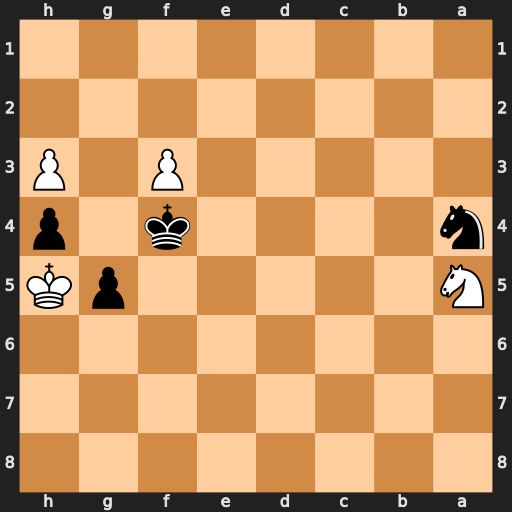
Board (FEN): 8/8/8/N5pK/n4k1p/5P1P/8/8
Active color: b
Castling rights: -
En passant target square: -
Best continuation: Nc5 Nc6 Ne6